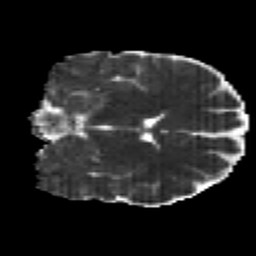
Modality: MD
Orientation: coronal
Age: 22
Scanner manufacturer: siemens
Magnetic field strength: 3 T
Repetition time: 2.2 s
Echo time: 0.084 s